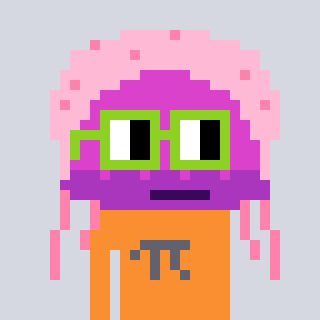
a pixel art character with square light green glasses, a jellyfish-shaped head and a orange-colored body on a cool background